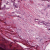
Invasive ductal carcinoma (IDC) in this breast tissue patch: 0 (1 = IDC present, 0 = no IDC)